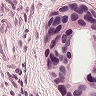
Metastatic tissue present: yes